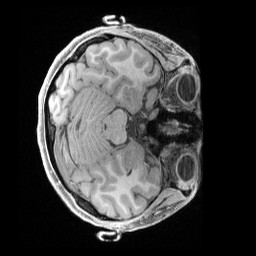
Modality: T1w
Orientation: axial
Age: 29
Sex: female
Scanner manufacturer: siemens
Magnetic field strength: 3 T
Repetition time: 2.4 s
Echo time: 0.00241 s